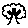
Label: tree